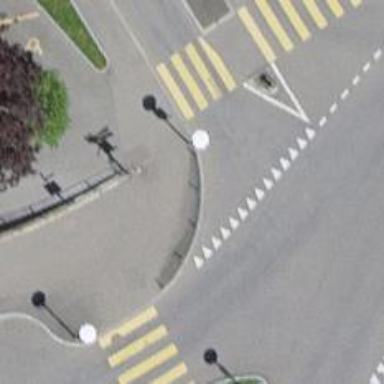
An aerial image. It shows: Bollard barrier.